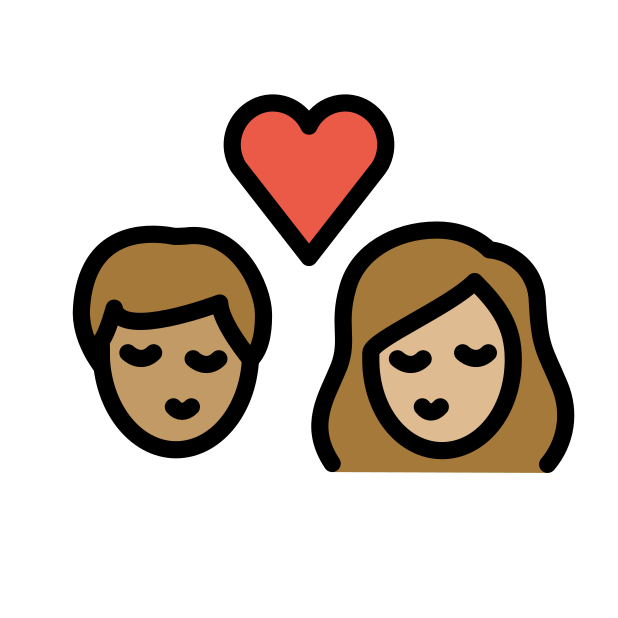
kiss: person, person, medium skin tone, medium-light skin tone